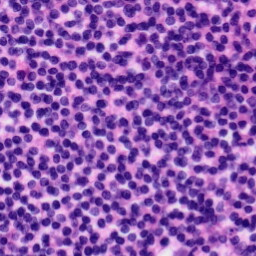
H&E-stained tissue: Tonsil